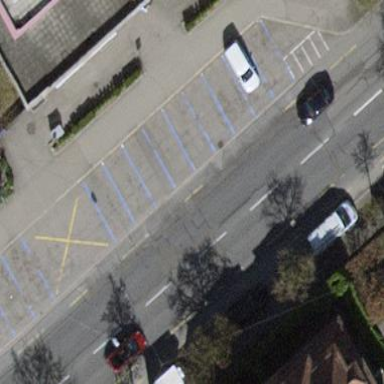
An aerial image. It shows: Street-side parking area.